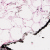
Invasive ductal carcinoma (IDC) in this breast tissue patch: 0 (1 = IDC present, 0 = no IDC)